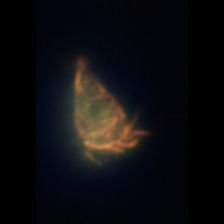
Taxon: Ciliates
Group: Other